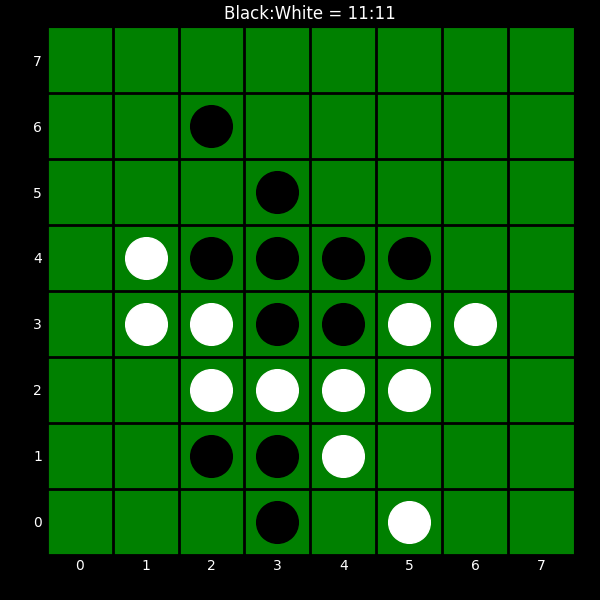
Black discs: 11
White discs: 11